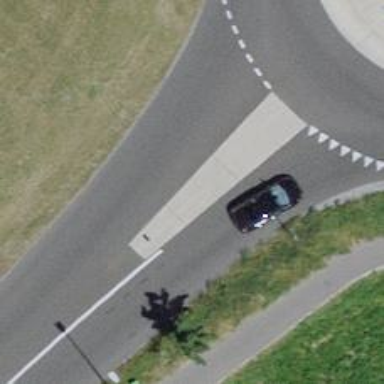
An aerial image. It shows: Traffic calming island.